Question: I have a problem when I try to use Polygon in OpenGL. I don't know how to explain this but all my vertices are connected with the beginning one. The problem happens when I try to color the object. I want to draw a simple object.
'''
void TOP (float x1, float y1, float x2, float h,float n)
{
float r = x2-x1;
if(n==1){glPolygonMode(GL_FRONT_AND_BACK, GL_LINE);} // FOR FILL OR NO FILL OBJECT
glBegin(GL_POLYGON);
glVertex2f(x1,y1);
glVertex2f(x2,y1);
glVertex2f(x2,y1+h/7);
y1=y1+h/7;
glVertex2f(x2-r/5,y1+h/7);
x2=x2-r/5; y1=y1+h/7;
glVertex2f(x2,y1+2*h/7);
y1=y1+2*h/7;
glVertex2f(x2+r/5,y1+h/7);
y1=y1+h/7; x2=x2+r/5;
glVertex2f(x2,y1+2*h/7);
cout<<y1<<endl;
y1=y1+2*h/7;
glVertex2f(x2-r/5,y1); x2=x2-r/5;
glVertex2f(x2,y1-h/7); y1=y1-h/7;
glVertex2f(x2-r/5,y1);x2=x2-r/5;
glVertex2f(x2,y1+h/7); y1=y1+h/7;
glVertex2f(x2-r/5,y1);x2=x2-r/5;
glVertex2f(x2,y1-h/7); y1=y1-h/7;
glVertex2f(x2-r/5,y1);x2=x2-r/5;
glVertex2f(x2,y1+h/7); y1=y1+h/7;
glVertex2f(x2-r/5,y1);x2=x2-r/5;
glVertex2f(x2,y1-2*h/7);y1=y1-2*h/7;
glVertex2f(x2+r/5,y1-h/7);y1=y1-h/7; x2=x2+r/5;
glVertex2f(x2,y1-2*h/7); y1=y1-2*h/7;
glVertex2f(x2-r/5,y1-h/7); y1=y1-h/7;x2=x2-r/5;
glVertex2f(x2,y1-h/7);
glEnd();
}
'''
Output:

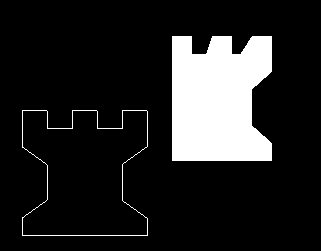
Answer: <URL>:
> 'GL_POLYGON': Draws a single, convex polygon. Vertices through define this polygon.
For <URL> you have at least two options:
1. Triangulate the polygon and use GL_TRIANGLES.
2. Use the stencil buffer trick.